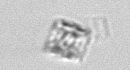
Label: Bacillariophyceae_morphotype1